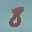
Label: 8